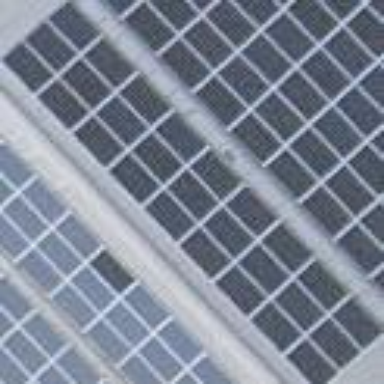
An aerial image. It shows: Solar power generator utilizing photovoltaic technology with solar photovoltaic panels.